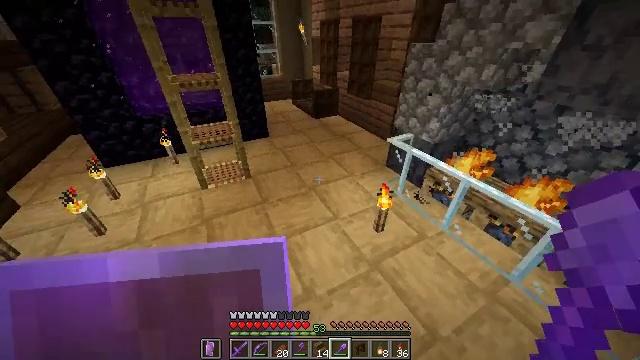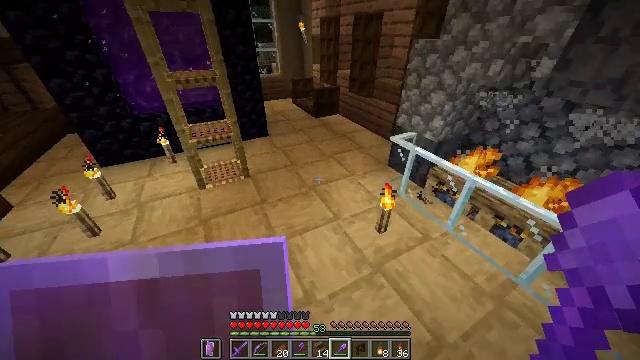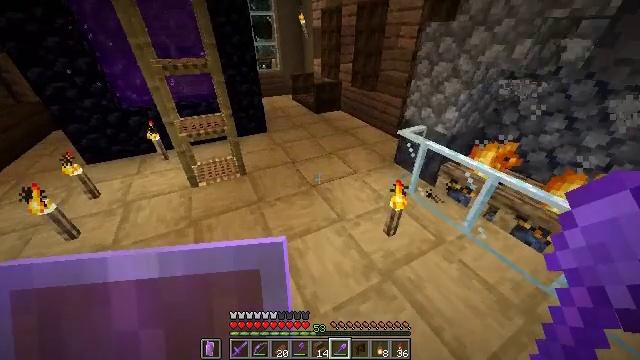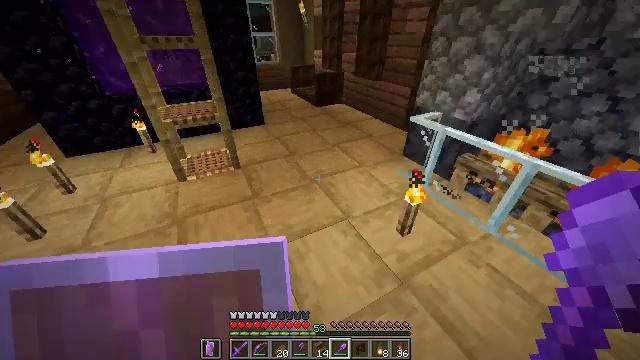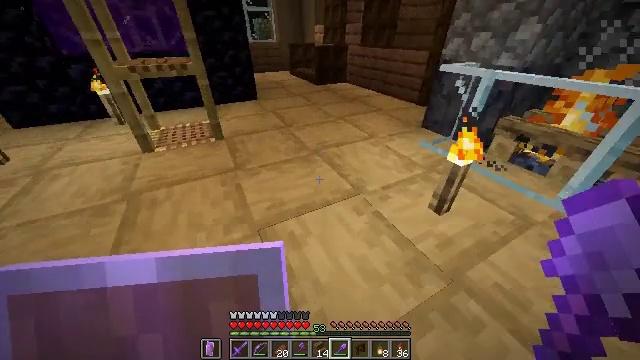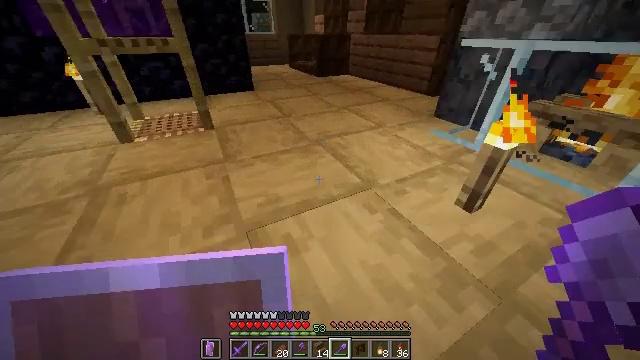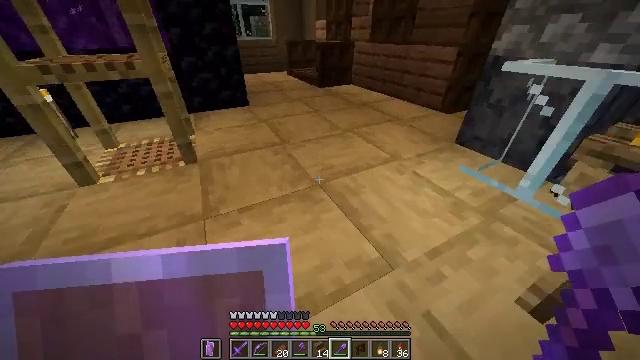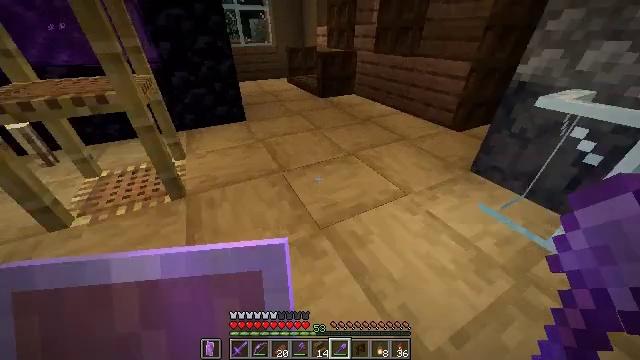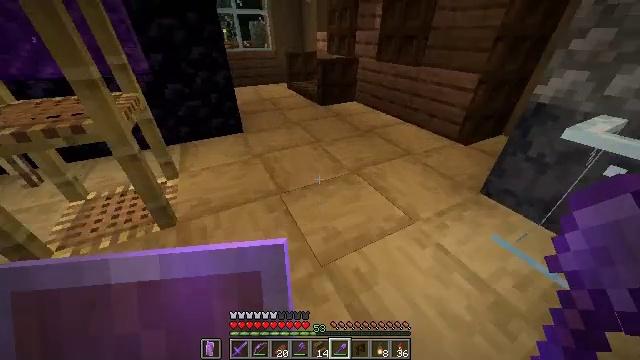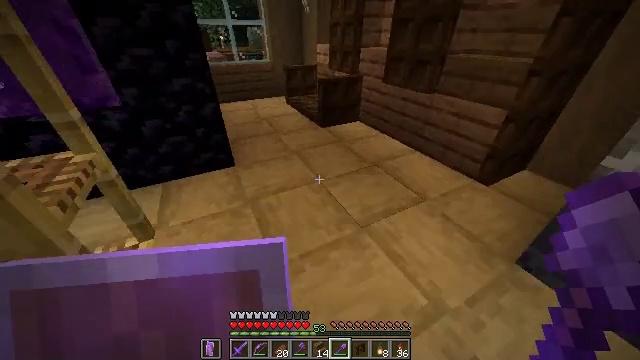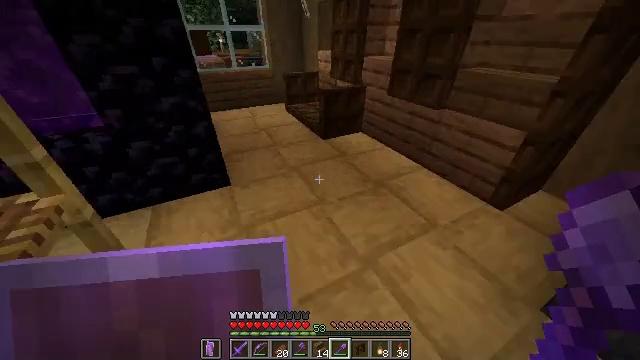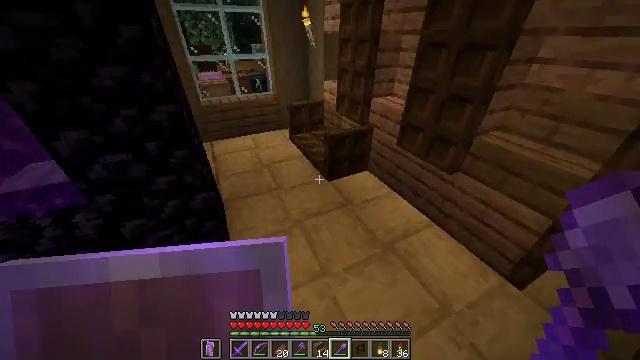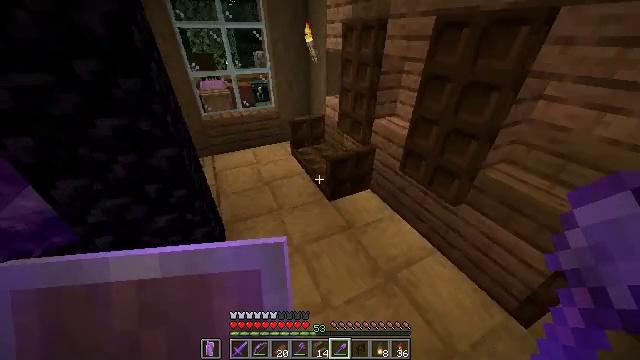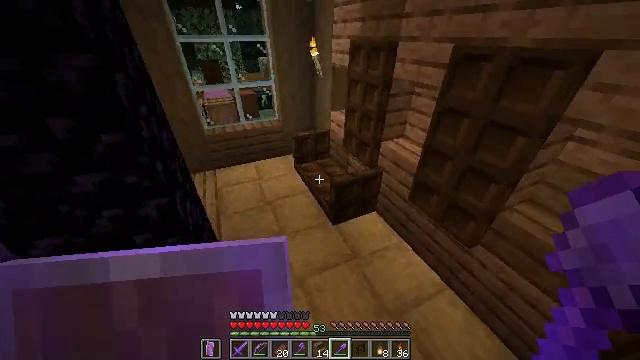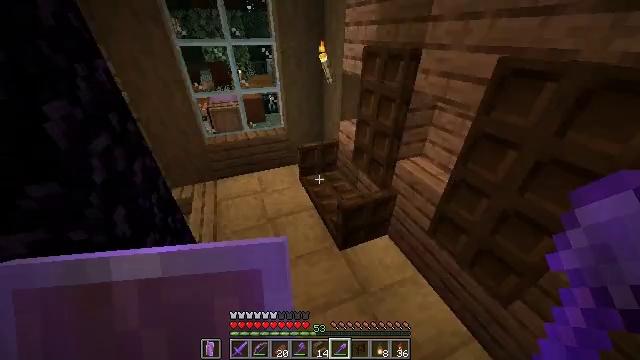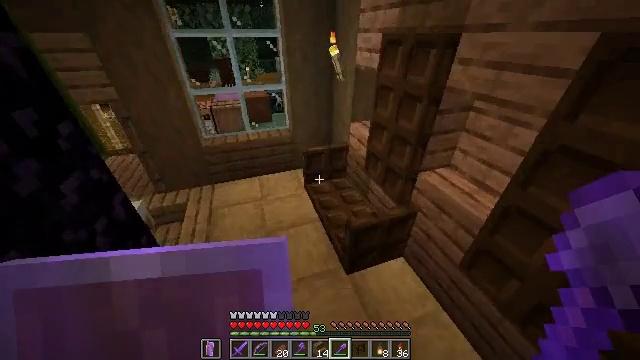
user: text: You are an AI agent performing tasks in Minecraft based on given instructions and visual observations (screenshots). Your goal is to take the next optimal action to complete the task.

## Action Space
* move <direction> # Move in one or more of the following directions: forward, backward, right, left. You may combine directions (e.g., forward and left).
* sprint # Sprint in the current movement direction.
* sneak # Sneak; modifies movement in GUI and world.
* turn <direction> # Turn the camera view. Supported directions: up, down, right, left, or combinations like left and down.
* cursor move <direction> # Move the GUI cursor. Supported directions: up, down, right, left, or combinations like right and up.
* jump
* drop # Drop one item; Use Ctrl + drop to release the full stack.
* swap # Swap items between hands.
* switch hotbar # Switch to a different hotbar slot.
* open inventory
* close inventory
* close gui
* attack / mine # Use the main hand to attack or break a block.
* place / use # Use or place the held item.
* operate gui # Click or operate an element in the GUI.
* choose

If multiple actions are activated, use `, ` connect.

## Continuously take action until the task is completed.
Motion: motion action
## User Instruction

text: Destroy the beehive to relocate it.
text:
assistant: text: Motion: move forward, sprint
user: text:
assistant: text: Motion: move forward, sprint
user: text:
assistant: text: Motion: move forward, sprint, jump
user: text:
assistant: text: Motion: move forward, sprint, jump
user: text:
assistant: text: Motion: move forward, sprint, jump
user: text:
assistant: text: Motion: move forward, sprint, jump
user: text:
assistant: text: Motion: move forward, sprint, jump
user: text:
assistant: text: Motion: move forward, sprint, jump
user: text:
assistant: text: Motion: move forward, sprint, jump
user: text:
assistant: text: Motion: move forward, sprint, jump
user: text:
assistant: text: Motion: move forward, sprint, turn left, jump
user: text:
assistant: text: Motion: move forward, sprint
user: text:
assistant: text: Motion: move forward, sprint, turn left
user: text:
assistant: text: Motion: move forward, sprint, turn left
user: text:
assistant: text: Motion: move forward, sprint, turn left
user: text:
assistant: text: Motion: move forward, sprint, turn left
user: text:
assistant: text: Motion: move forward, sprint, turn left
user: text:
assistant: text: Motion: move forward, sprint, turn left
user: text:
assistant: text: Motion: move forward, sprint, turn left and up
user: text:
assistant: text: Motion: move forward, sprint, turn left and up
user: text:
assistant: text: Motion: move forward, sprint, turn left
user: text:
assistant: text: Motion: move forward, sprint, turn left
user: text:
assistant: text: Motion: move forward, sprint, turn left
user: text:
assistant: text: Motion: move forward, sprint, turn left, jump
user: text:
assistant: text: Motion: move forward, sprint, turn left, jump
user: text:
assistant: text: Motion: move forward, sprint, jump
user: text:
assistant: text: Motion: move forward, sprint, jump
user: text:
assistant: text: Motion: move forward, sprint
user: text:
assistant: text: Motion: move forward, sprint
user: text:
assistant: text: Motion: move forward, sprint